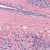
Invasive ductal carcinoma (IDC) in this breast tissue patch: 1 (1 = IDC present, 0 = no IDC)